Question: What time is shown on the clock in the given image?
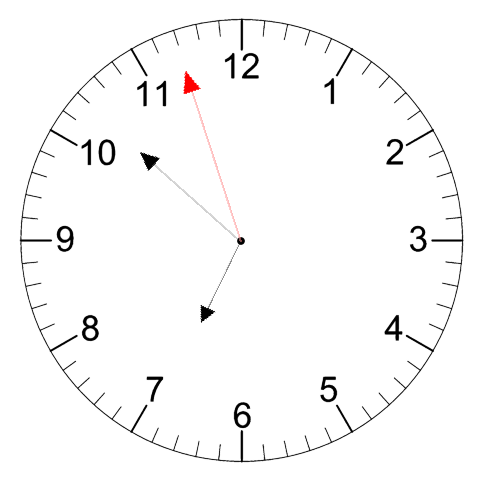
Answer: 06:51:57